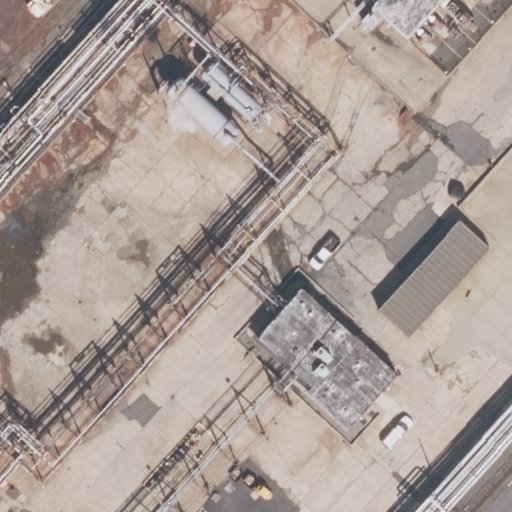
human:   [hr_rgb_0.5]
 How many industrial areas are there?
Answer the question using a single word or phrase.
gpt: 1

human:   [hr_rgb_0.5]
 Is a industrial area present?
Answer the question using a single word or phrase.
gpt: yes

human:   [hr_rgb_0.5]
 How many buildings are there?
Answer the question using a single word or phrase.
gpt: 0

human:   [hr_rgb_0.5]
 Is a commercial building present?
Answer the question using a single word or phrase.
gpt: no

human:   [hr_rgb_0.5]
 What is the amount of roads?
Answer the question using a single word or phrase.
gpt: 1

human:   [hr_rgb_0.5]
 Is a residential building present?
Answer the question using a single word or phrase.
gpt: no

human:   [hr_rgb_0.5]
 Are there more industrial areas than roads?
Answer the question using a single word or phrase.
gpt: no

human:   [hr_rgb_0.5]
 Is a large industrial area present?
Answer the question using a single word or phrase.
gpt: yes

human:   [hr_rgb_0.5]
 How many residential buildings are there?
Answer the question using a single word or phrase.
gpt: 0

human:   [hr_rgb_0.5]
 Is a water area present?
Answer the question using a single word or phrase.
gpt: no

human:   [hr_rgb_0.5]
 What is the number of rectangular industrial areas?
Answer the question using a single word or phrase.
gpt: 1

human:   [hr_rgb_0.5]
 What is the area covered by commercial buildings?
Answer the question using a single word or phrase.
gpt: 0m2

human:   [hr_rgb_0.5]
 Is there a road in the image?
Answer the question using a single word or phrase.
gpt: yes

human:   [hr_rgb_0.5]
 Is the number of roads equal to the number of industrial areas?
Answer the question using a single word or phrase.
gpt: yes

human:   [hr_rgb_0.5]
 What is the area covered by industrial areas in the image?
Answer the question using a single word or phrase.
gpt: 10583m2

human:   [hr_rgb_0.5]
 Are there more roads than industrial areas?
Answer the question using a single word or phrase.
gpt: no

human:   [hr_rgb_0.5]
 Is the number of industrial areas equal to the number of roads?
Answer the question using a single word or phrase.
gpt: yes

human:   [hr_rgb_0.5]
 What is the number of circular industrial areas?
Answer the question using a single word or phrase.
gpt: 0

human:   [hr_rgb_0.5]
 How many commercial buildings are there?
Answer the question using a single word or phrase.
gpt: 0

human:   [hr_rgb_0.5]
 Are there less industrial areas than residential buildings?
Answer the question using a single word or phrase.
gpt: no

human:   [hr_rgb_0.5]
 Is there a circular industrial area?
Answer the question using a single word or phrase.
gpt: no

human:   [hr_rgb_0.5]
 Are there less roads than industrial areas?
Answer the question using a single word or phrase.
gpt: no

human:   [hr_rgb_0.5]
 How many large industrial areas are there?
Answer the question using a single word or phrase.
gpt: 1

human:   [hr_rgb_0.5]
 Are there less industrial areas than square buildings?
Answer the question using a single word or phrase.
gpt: no

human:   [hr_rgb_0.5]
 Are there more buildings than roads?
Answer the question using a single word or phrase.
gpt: no

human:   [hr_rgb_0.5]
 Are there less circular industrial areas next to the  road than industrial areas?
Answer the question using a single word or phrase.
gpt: yes

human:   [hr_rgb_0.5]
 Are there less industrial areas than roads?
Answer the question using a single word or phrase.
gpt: no

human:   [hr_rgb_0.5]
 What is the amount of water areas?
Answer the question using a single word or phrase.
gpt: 0

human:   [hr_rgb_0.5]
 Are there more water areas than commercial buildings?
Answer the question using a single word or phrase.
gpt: no

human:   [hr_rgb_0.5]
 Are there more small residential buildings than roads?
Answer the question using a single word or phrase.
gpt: no

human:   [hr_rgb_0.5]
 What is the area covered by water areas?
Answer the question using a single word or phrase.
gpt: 0m2

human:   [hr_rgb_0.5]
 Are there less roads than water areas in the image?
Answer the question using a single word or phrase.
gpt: no

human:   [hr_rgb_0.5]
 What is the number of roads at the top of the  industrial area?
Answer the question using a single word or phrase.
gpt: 0

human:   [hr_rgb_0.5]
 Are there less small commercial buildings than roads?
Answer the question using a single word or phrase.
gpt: yes

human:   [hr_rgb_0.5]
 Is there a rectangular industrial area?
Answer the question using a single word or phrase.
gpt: yes

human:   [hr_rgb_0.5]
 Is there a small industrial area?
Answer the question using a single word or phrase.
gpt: no

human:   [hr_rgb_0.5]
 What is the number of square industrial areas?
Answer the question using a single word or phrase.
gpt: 0

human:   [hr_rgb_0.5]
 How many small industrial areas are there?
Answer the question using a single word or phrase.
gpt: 0

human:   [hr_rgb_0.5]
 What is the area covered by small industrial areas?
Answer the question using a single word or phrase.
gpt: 0m2

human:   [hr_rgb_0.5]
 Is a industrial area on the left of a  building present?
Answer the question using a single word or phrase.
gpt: no

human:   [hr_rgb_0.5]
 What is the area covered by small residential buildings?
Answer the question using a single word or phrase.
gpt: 0m2

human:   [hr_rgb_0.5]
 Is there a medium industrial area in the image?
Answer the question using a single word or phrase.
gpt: no

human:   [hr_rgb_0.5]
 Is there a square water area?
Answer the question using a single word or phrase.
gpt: no

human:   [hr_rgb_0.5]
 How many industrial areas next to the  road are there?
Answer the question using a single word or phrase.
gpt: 1

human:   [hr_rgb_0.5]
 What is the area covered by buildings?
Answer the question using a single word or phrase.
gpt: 0m2

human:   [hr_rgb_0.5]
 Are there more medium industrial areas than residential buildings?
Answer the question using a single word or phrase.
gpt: no

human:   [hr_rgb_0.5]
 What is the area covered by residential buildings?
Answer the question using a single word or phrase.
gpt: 0m2

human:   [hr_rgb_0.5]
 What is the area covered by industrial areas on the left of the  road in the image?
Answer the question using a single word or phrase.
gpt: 0m2

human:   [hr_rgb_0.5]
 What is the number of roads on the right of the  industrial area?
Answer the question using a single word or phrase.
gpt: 0

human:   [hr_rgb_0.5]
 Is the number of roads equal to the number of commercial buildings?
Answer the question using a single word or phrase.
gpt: no

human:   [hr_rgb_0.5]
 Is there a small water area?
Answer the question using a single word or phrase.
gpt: no

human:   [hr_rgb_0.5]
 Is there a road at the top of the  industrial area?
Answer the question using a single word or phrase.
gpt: no

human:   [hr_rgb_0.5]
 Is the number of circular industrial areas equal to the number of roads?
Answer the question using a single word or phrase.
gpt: no

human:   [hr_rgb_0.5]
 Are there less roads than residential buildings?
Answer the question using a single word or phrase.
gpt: no

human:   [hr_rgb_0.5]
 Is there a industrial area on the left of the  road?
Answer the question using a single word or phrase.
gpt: no

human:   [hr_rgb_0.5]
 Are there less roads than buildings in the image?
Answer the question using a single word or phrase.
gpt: no

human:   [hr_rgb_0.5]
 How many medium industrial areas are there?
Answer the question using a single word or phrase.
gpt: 0

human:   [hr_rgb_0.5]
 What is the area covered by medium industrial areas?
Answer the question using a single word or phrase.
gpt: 0m2

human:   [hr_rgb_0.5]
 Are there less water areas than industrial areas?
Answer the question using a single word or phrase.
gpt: yes

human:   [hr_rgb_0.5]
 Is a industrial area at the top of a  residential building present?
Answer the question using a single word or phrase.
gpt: no

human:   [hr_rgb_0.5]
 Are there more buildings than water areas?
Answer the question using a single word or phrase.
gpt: no

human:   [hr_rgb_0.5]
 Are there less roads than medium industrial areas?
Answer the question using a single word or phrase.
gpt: no

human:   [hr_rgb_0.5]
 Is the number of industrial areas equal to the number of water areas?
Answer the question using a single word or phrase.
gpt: no

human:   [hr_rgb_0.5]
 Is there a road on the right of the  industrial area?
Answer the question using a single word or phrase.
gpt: no